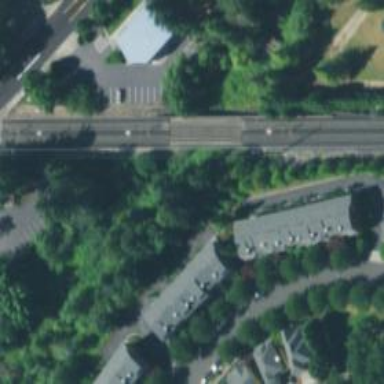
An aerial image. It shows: Light rail bridge with electrified contact line.